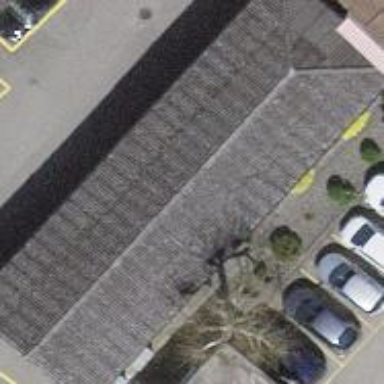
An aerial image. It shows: Group of garages.